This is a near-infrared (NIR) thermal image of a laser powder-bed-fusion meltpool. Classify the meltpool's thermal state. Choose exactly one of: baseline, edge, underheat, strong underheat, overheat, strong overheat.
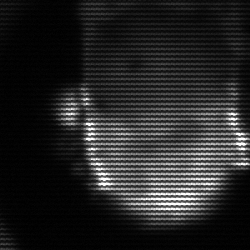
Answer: baseline